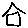
Label: house